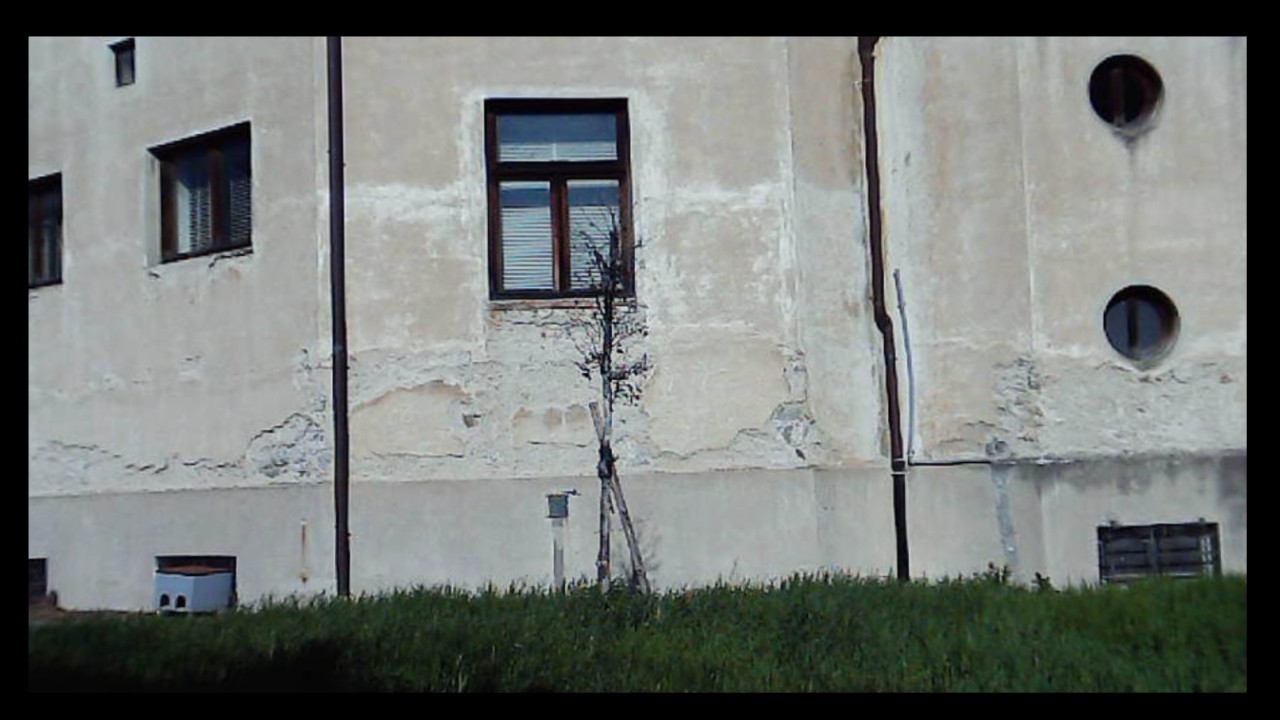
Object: Betafpv air75